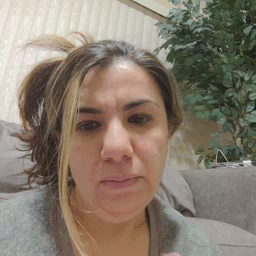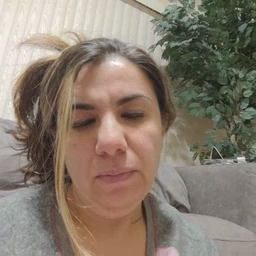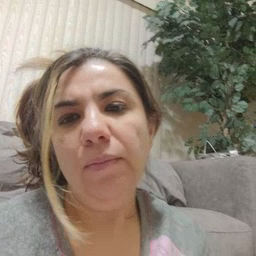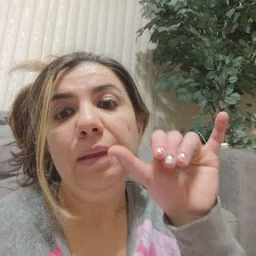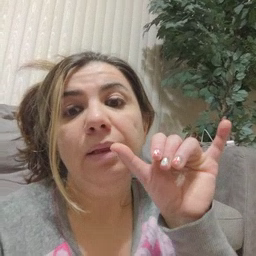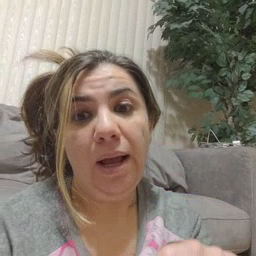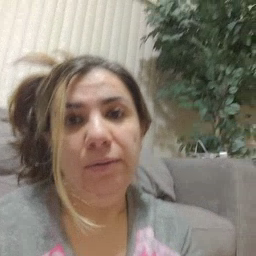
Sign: that